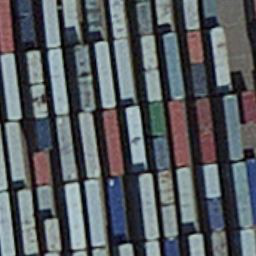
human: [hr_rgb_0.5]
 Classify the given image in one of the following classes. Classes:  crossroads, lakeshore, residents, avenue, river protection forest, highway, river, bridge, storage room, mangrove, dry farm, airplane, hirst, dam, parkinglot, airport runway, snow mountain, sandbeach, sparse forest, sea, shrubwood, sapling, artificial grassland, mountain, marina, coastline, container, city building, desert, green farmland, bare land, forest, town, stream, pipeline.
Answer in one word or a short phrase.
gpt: container